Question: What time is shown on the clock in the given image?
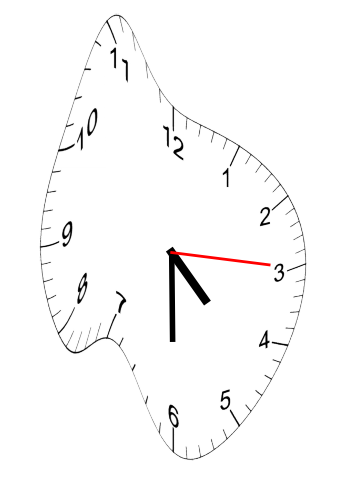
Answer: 04:30:15